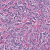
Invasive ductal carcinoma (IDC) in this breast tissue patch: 1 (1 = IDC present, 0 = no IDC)